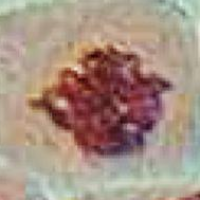
Label: metaphase